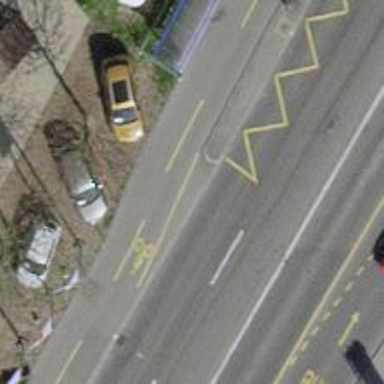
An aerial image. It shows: Asphalt platform for public transport.